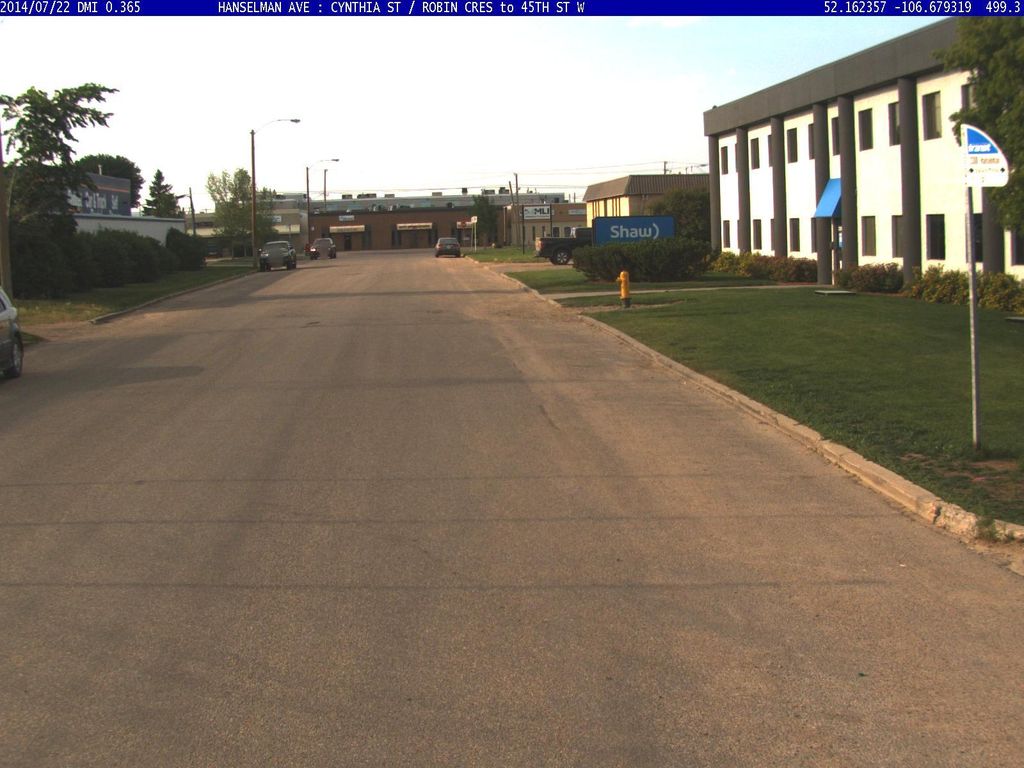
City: saskatoon